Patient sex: M
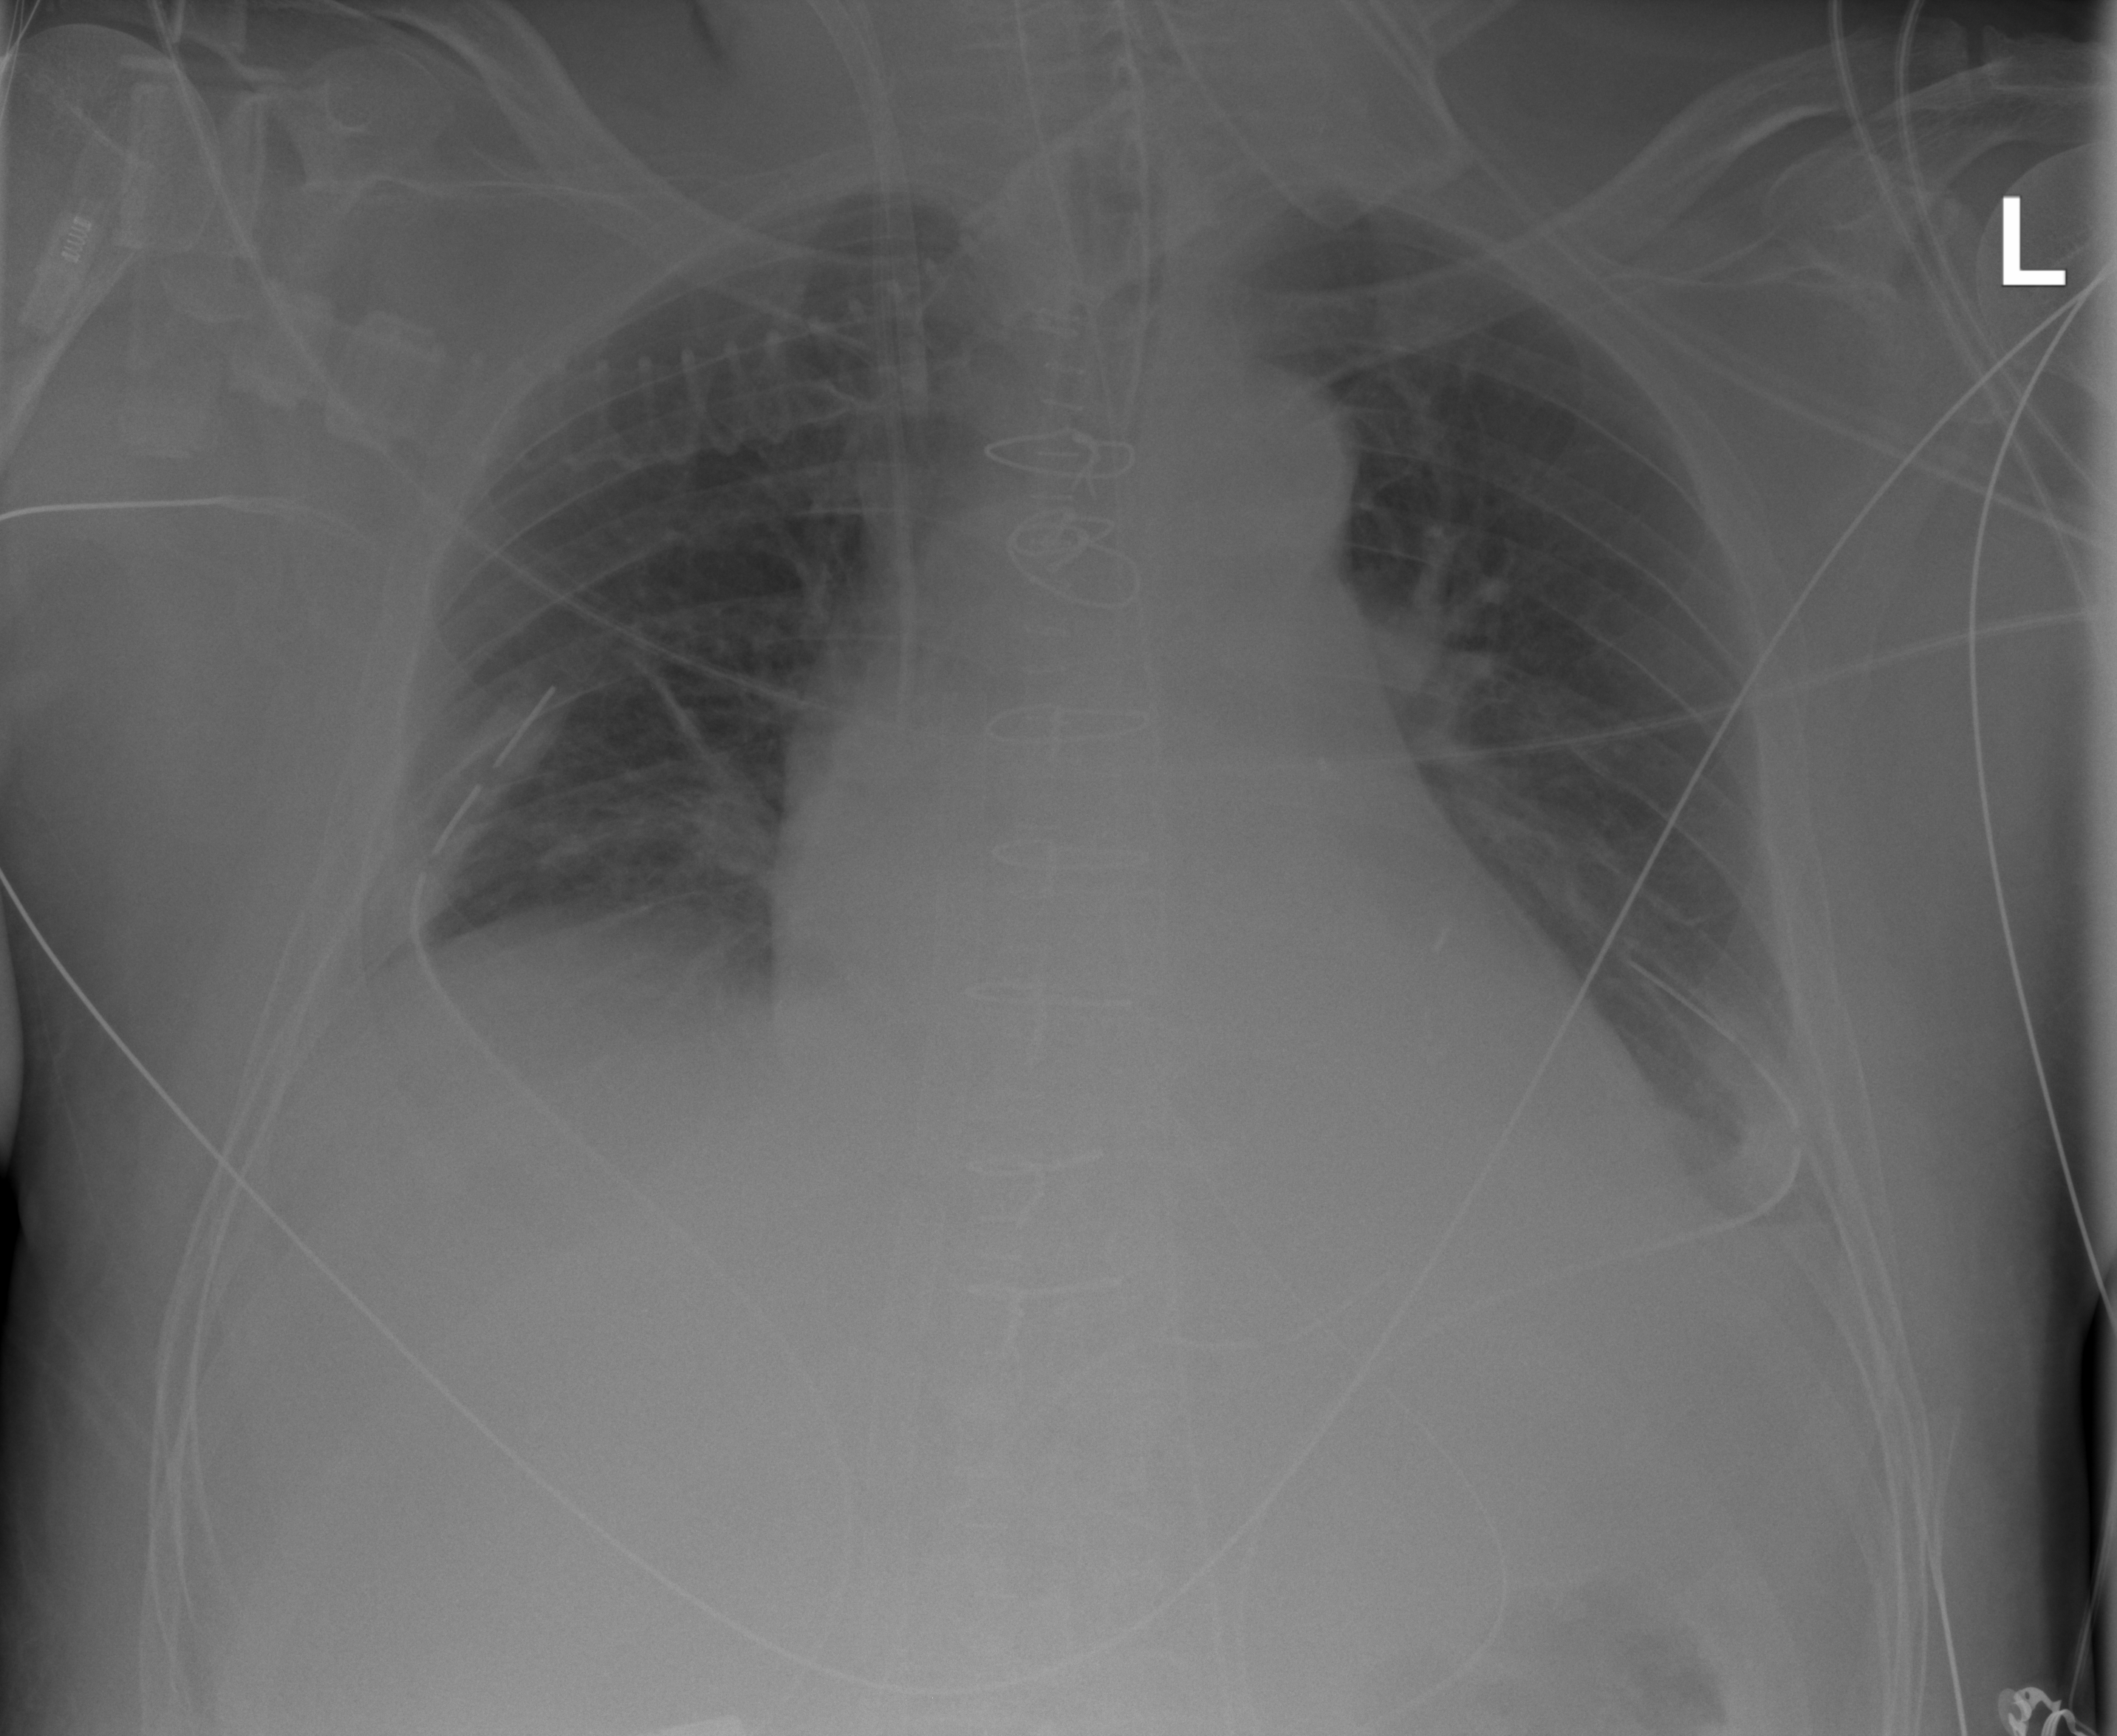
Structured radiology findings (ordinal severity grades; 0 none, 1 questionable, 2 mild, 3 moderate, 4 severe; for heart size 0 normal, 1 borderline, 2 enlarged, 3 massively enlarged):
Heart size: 2
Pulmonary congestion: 0
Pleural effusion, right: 2
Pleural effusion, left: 2
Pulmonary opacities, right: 0
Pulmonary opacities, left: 0
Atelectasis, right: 2
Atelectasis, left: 2